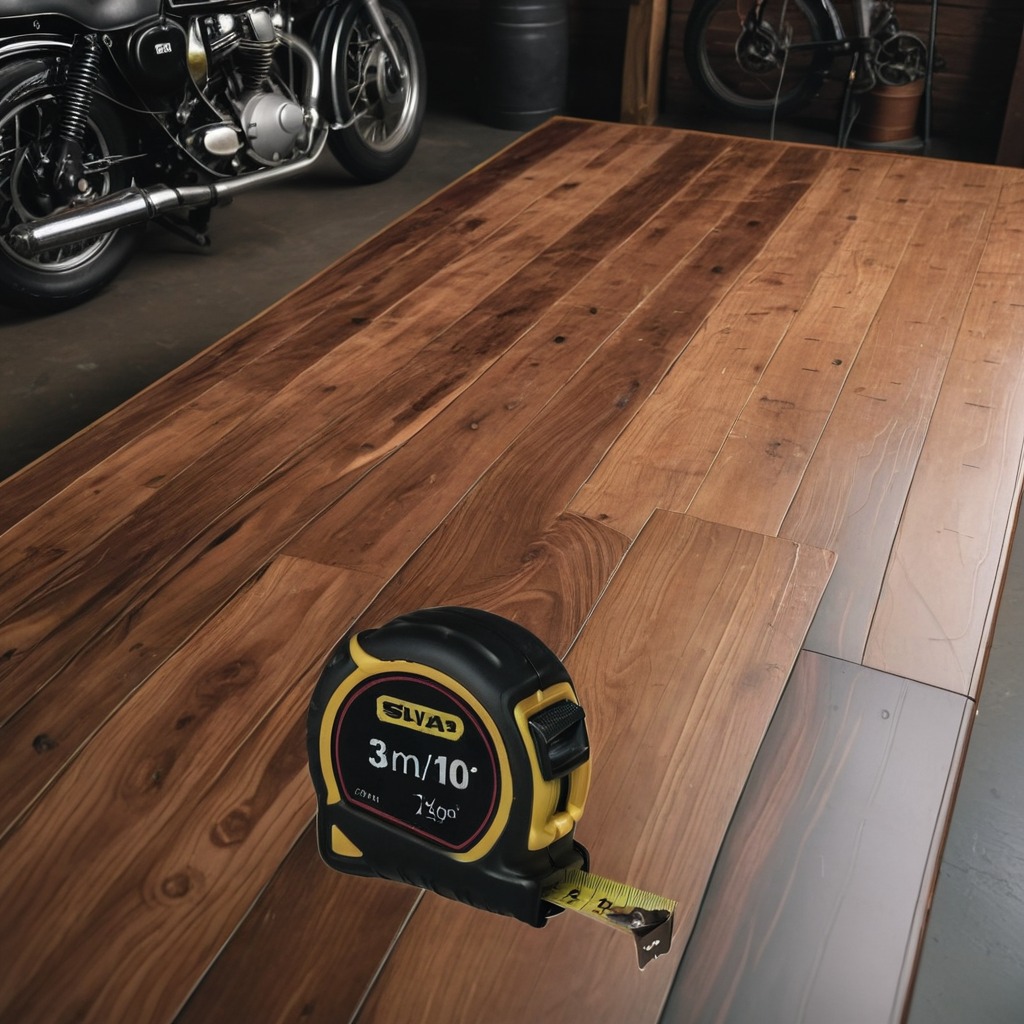
A measuring tape lies on the table in the garage.